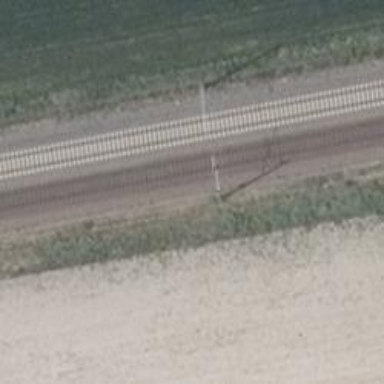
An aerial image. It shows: Railway with electrified contact lines.